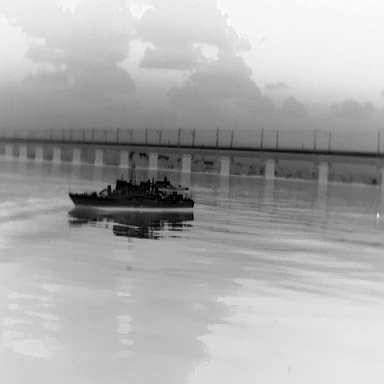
There is a warship in the infrared image.